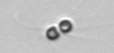
Label: Chaetoceros